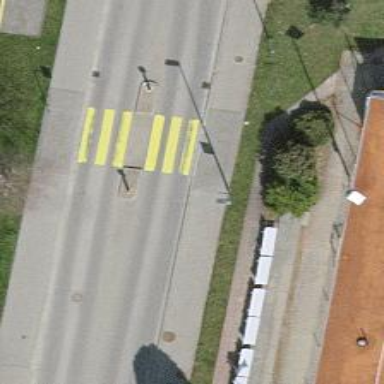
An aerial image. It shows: Uncontrolled zebra crossing with central island.